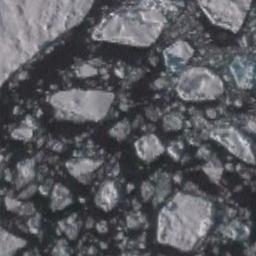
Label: sea_ice